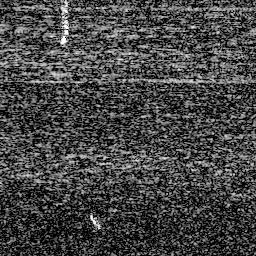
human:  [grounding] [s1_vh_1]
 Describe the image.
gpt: In the satellite image, there is  <ref>1 small ship </ref> <box>[[33, 81, 40, 90, 0]]</box> located at bottom,  <ref>1 medium ship </ref> <box>[[22, 5, 28, 17, 0]]</box> located at top left.